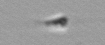
Label: flagellate_morphotype3